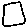
Label: square